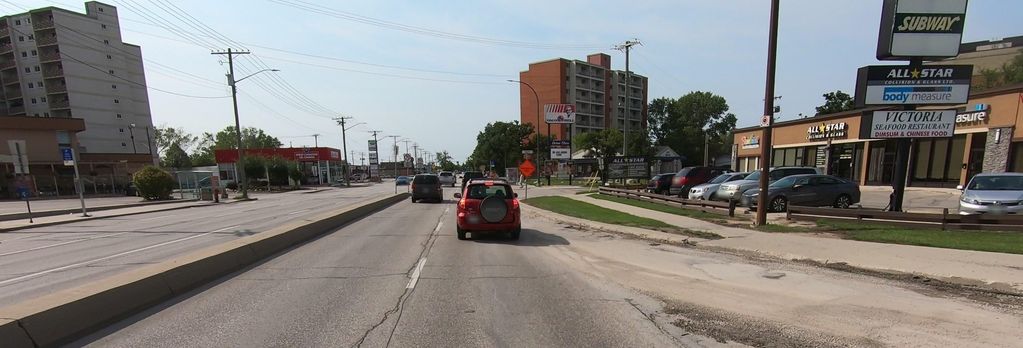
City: winnipeg